Field crop: tomato
Growth stage: 2
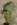
Species: solanum